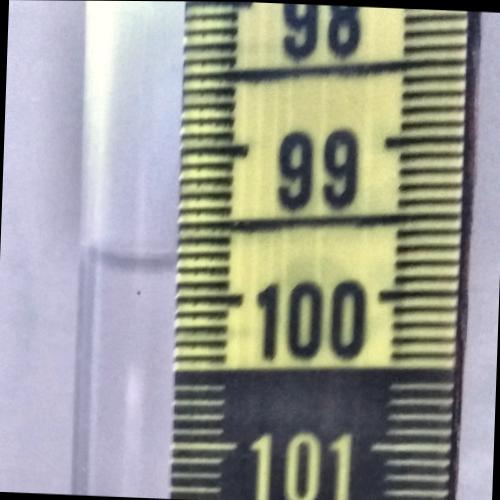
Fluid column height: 99.8 cm